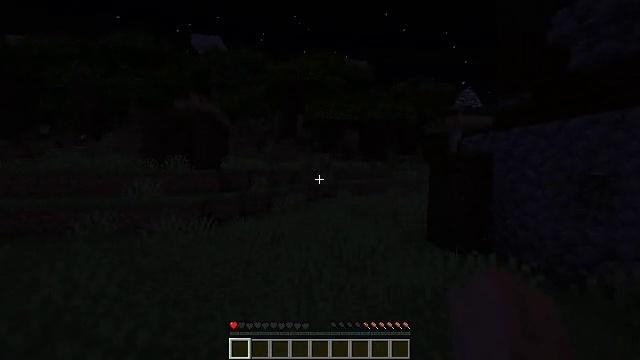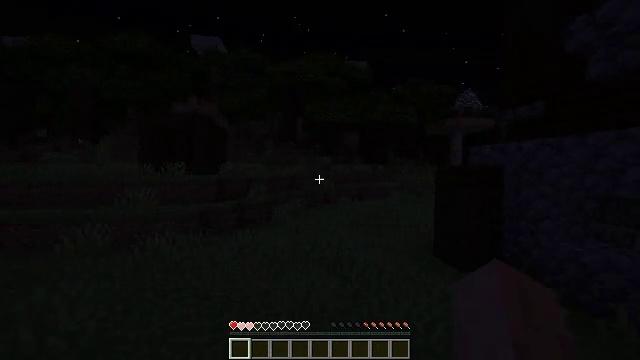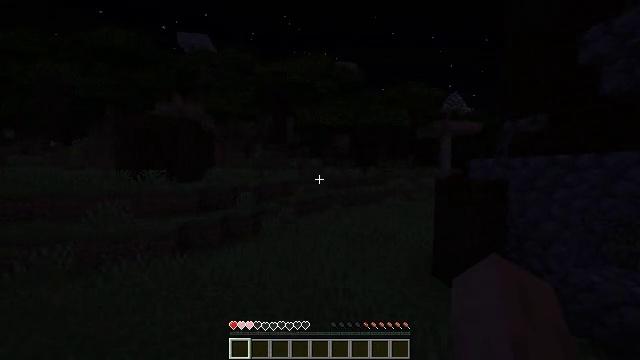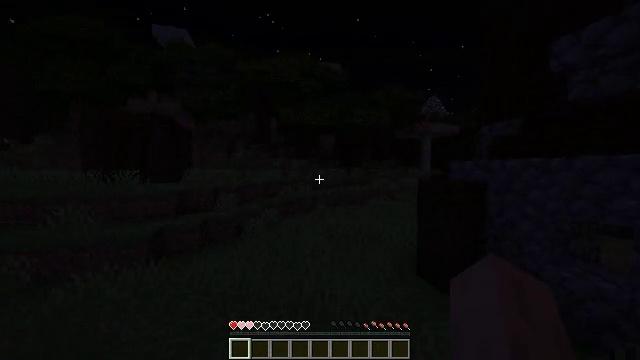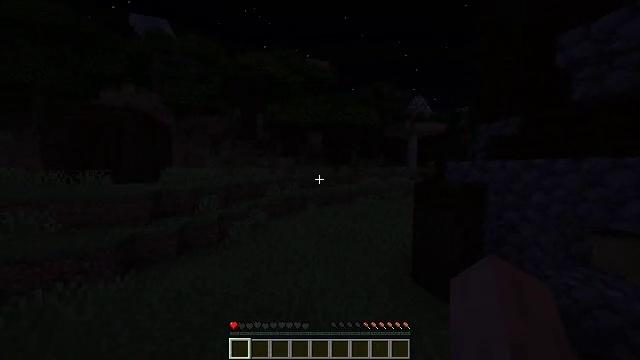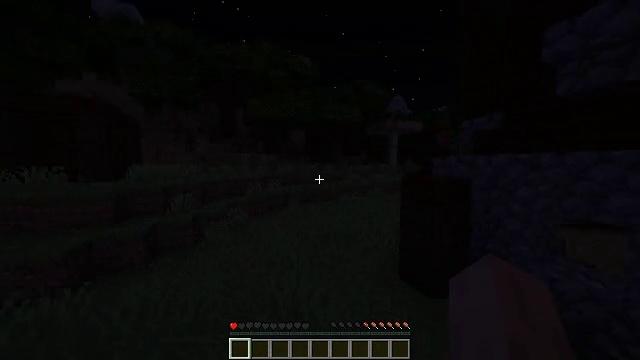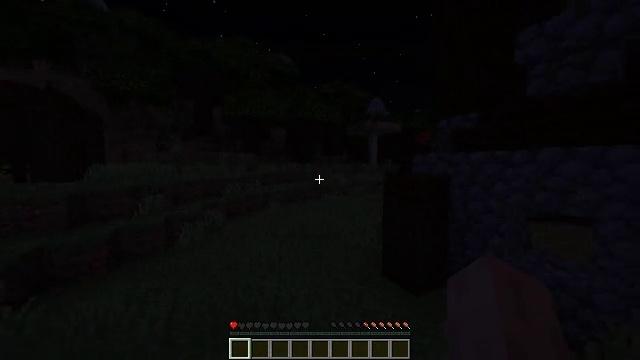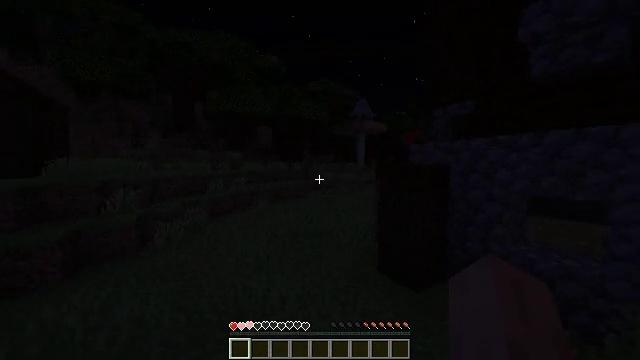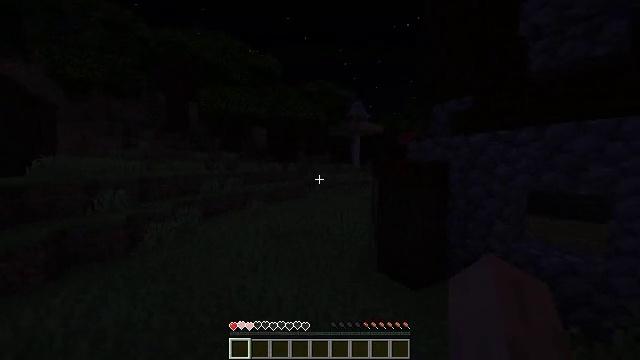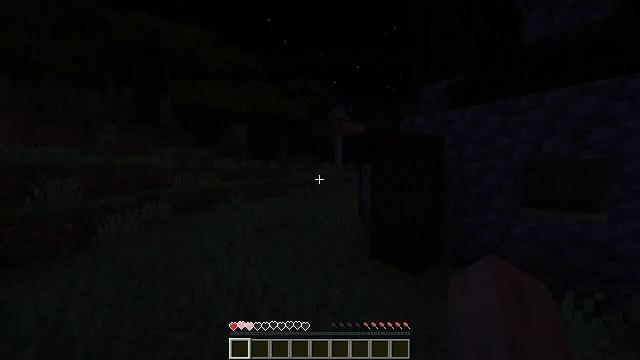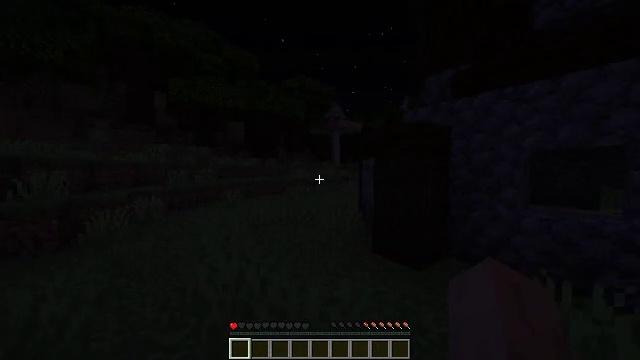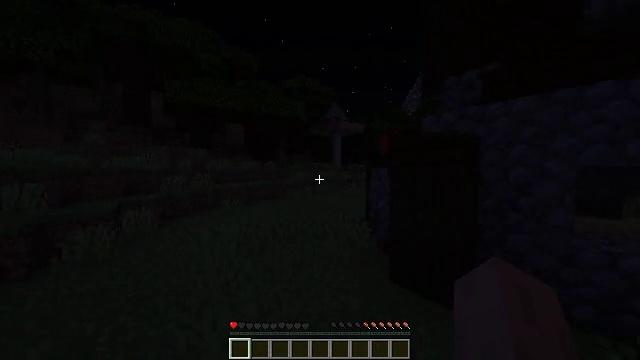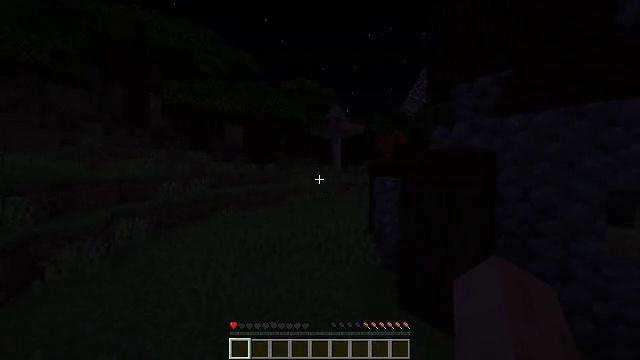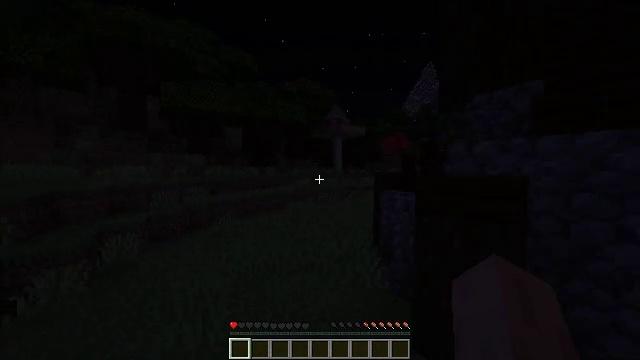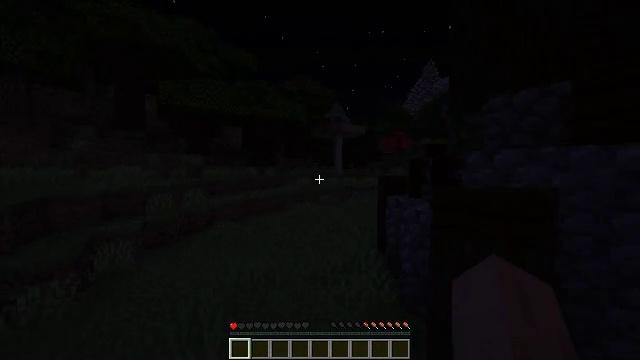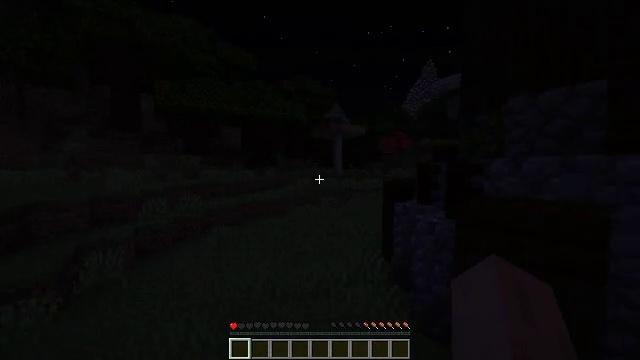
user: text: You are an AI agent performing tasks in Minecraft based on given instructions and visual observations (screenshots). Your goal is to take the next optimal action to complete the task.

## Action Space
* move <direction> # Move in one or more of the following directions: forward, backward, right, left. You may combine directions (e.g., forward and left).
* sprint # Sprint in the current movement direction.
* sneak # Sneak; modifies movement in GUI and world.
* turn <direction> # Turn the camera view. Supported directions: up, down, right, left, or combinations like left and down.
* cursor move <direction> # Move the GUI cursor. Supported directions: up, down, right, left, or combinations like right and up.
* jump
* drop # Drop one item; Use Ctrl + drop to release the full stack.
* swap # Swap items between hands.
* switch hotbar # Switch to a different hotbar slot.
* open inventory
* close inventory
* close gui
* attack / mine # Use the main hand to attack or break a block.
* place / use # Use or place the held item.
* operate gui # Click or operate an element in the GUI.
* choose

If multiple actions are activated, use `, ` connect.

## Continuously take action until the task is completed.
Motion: motion action
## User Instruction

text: Mine the red mushroom block in the forest.
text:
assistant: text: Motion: move forward, sprint, jump
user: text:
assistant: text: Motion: move forward, sprint, turn right, jump
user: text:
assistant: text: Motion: move forward, sprint, turn right, jump
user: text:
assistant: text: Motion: move forward, sprint, turn right, jump
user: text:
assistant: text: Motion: move forward, sprint, turn right, jump
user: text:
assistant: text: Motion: move forward, sprint, turn right, jump
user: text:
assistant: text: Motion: move forward, sprint, turn right, jump
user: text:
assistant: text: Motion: move forward, sprint, turn right, jump
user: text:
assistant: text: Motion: move forward, sprint, turn right, jump
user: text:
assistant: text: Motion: move forward, sprint, jump
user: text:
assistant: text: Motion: move forward, sprint, jump
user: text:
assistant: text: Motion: move forward, sprint, jump
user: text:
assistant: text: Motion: move forward and move left, sprint, jump
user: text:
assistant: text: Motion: move forward and move left, sprint, jump
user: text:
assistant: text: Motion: move forward and move left, sprint, jump
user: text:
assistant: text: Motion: move forward and move left, sprint, turn right, jump
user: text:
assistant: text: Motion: move forward and move left, sprint, turn right and up, jump
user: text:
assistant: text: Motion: move forward and move left, sprint, jump
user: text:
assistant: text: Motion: move forward and move left, sprint, jump
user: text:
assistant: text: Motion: move forward, sprint, turn right and up, jump
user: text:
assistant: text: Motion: move forward, sprint, turn right and up, jump
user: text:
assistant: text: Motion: move forward, sprint, turn right and up, jump
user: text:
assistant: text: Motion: move forward, sprint, turn right and up, jump
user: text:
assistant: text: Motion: move forward, sprint, turn right and up, jump
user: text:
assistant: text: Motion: move forward, sprint, turn right, jump
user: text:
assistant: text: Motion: move forward, sprint, jump
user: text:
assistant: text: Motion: move forward, sprint, jump
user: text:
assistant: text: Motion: move forward, sprint, turn right, jump
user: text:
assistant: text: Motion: move forward, sprint, turn right, jump
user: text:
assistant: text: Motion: move forward, sprint, jump